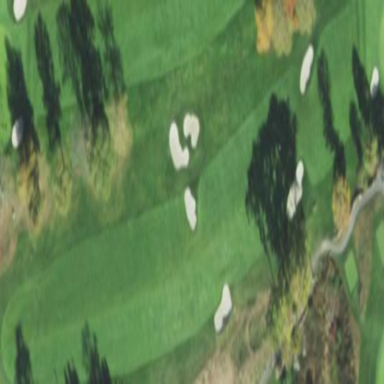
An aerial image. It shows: Grassy area designated as golf fairway.